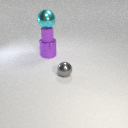
large cyan metal sphere above large purple metal cylinder